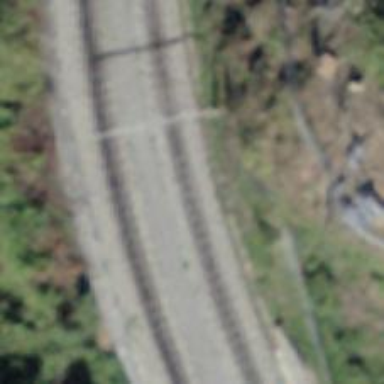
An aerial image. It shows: Narrow-gauge railway track electrified by contact line.